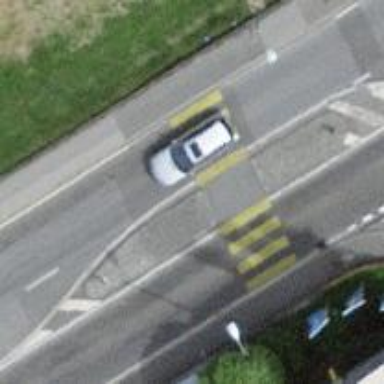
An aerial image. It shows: Marked road crossing with pedestrian island.